Field crop: maize
Growth stage: 1
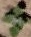
Species: chenopodium